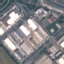
Label: Industrial